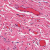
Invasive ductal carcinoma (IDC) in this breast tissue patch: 0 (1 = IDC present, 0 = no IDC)